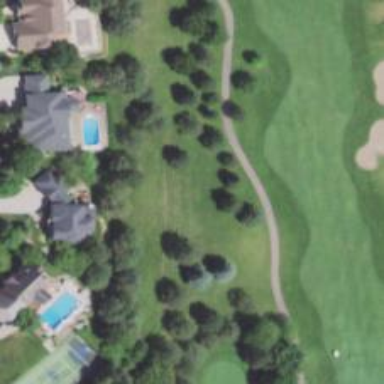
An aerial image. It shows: Grassy area designated as golf fairway.